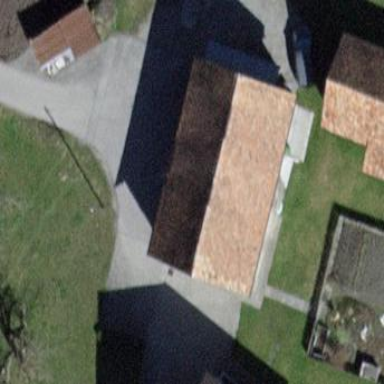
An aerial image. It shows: Shed.